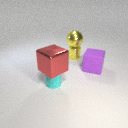
large purple rubber cube behind small cyan rubber cylinder